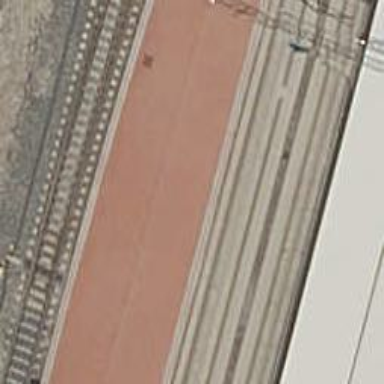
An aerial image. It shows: Railway track with contact line for electrification.